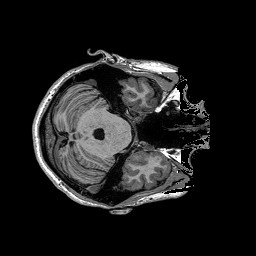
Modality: T1w
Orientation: coronal
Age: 36
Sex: male